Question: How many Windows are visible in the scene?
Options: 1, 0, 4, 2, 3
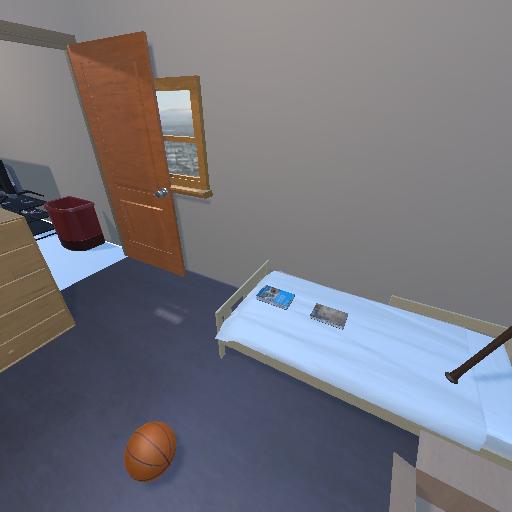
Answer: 1